Interaction volume radius: 10 \u00c5
Interaction volume height: 25 \u00c5
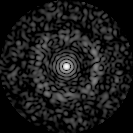
Disorder parameter: 0.8307